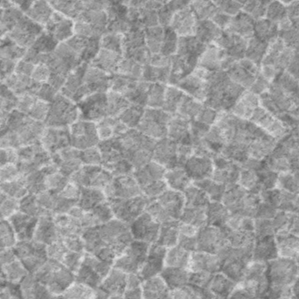
Label: frost